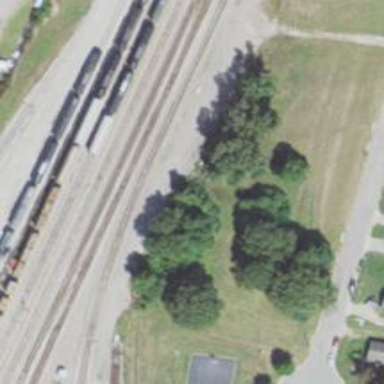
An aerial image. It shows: Site related to railway infrastructure.